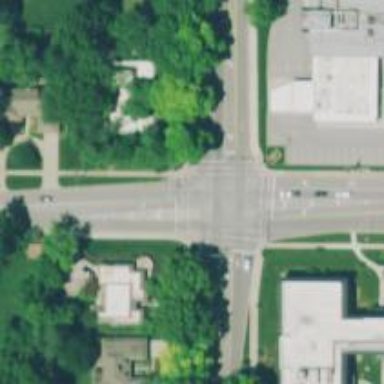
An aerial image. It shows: Solid stop line on the road marking.